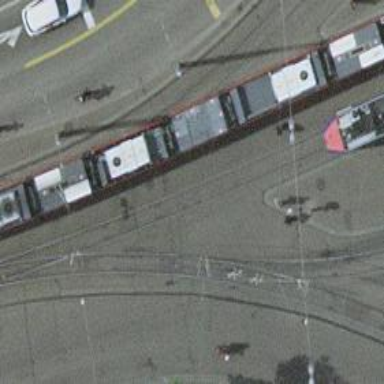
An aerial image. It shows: Tram level crossing on railway.